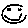
Label: smiley face